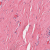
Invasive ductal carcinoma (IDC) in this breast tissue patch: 0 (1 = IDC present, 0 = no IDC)